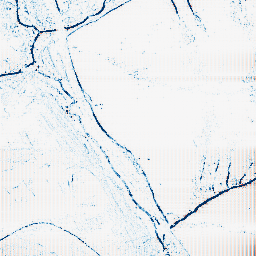
Category: morphological
Decomposition family: morphological_square
Decomposition parameters: operation: closing
size: 3
Upsampling method: fft_zeropad
Upsampling parameters: scale: 4
Upsampling scale: 4